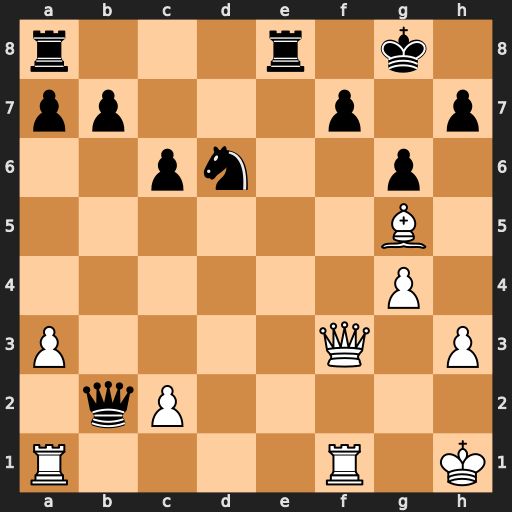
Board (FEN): r3r1k1/pp3p1p/2pn2p1/6B1/6P1/P4Q1P/1qP5/R4R1K
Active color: w
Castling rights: -
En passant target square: -
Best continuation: Rad1 Re6 Rxd6 Rxd6 Qxf7+ Kh8 Qe7